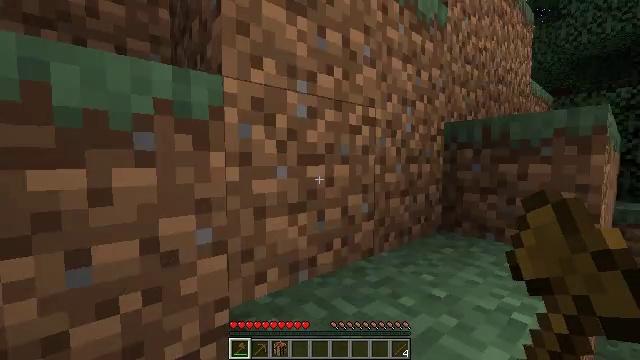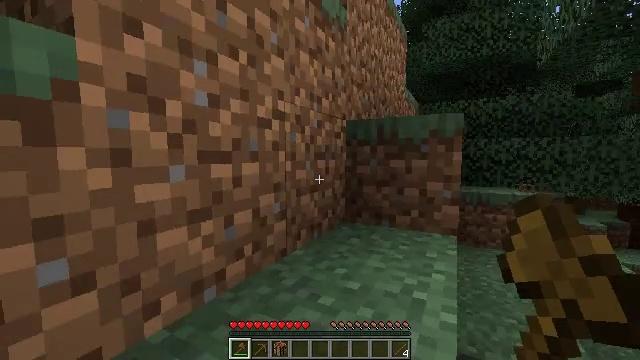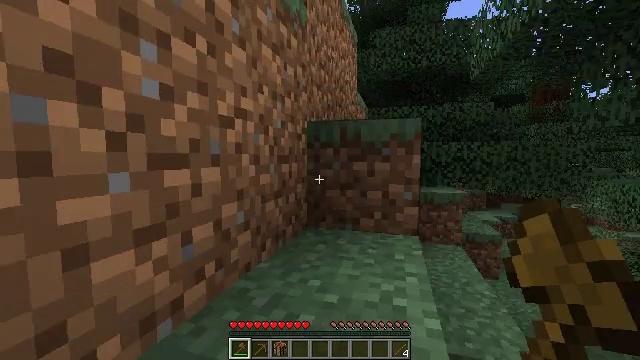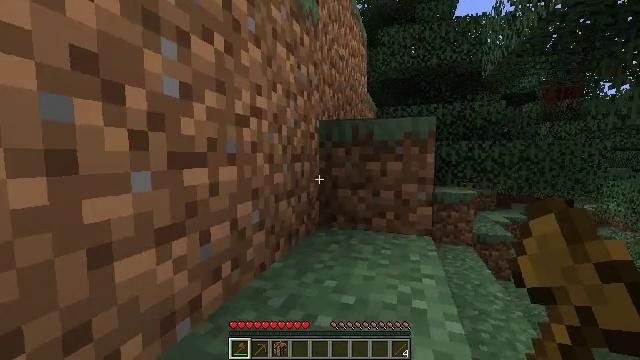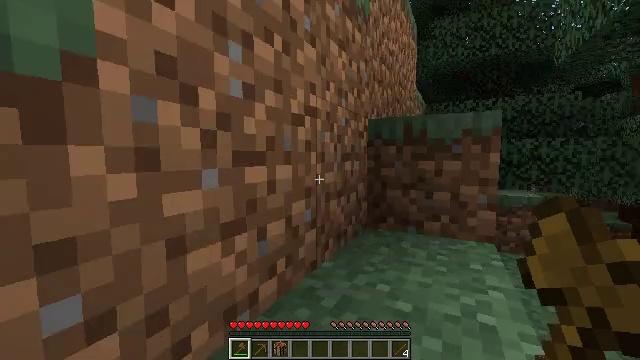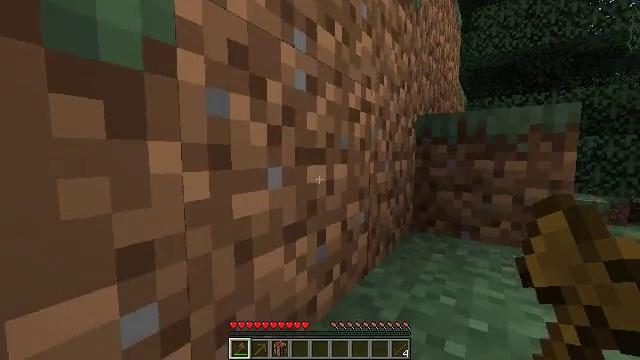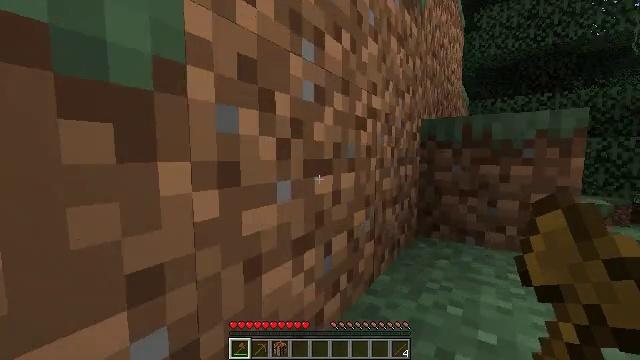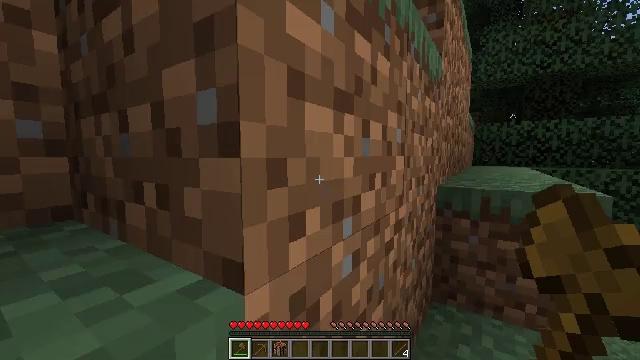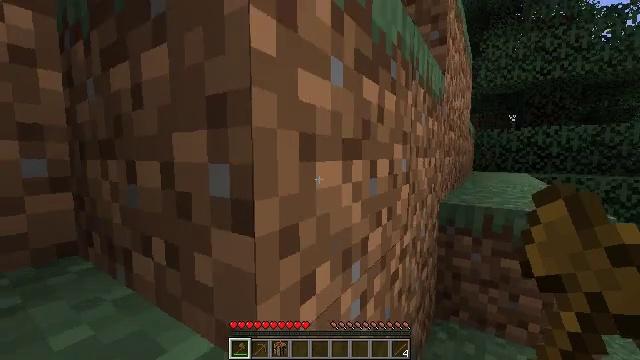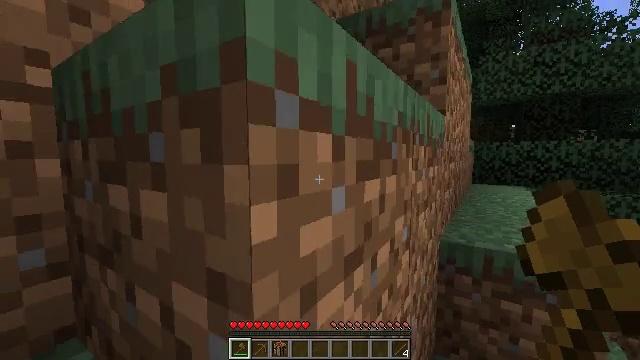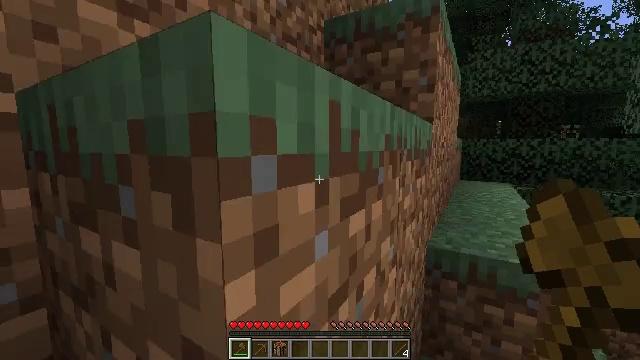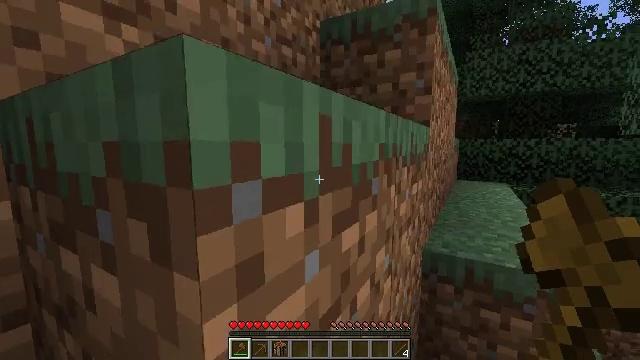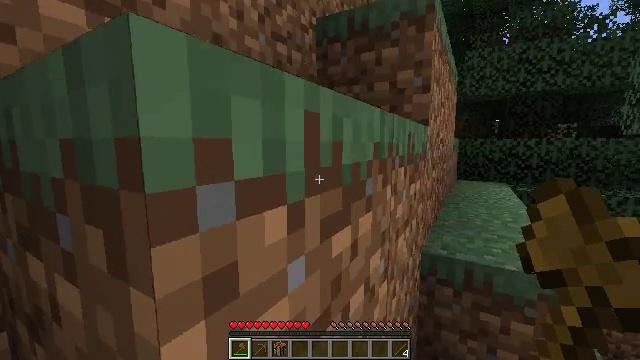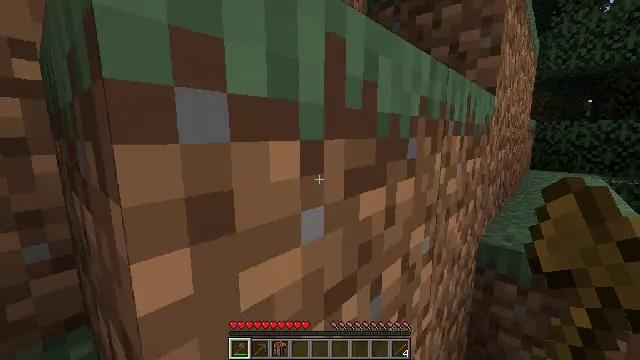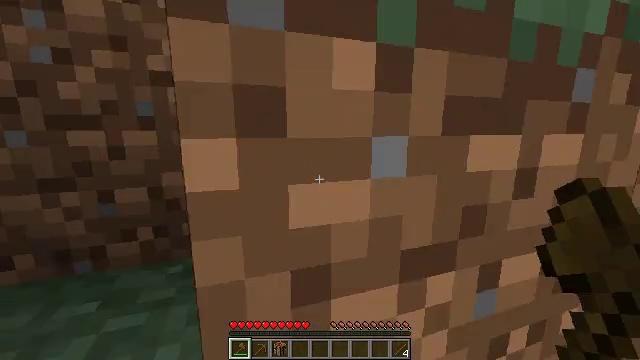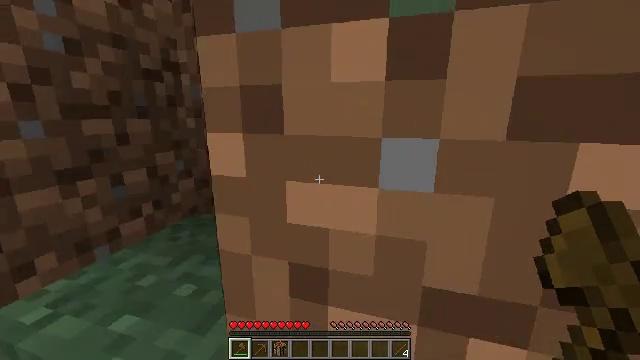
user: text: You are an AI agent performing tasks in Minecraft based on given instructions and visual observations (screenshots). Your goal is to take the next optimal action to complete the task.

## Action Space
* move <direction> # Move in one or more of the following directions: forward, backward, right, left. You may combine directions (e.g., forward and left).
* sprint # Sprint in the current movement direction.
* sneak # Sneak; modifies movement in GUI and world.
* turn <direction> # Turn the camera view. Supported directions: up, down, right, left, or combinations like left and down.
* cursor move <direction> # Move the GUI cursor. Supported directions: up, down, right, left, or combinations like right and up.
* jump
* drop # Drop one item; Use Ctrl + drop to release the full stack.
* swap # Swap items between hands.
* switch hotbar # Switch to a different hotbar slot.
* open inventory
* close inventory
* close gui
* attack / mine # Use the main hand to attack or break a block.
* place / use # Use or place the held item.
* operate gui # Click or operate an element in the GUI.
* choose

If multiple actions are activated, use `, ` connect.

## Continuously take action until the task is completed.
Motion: motion action
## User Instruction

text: Gather materials from the sweet berry bush.
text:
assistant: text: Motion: move forward, turn right and down
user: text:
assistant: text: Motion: move forward, turn right
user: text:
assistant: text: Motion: move forward, turn left
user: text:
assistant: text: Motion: move forward, turn left
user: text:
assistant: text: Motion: move forward, turn left
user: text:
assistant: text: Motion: move forward, jump
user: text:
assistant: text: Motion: move forward, jump
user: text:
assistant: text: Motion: move forward, jump
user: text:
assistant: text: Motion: move forward, jump
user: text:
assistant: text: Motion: move forward, turn right and down
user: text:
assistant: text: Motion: move forward and move right
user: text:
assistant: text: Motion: move forward and move right
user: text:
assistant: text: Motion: move forward and move right, turn left and down
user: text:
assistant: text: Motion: move right, turn left and down
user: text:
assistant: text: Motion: move right, turn left and down
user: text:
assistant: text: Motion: turn left and down
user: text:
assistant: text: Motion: turn right
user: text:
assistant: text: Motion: turn right
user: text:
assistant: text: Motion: turn right and down
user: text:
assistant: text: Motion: move forward, turn right
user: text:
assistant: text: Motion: move forward, turn right
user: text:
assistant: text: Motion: move forward, turn left
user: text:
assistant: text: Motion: move forward, turn left and up
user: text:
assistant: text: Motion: move forward, turn left and up
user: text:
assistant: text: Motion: move forward, turn left
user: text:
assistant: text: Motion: move forward
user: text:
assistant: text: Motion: move forward, jump
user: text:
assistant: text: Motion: move forward, jump
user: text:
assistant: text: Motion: move forward and move right, jump
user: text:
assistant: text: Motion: move forward and move right, turn left